Question: Does YUI 3 have a sliding panel construct similar to jquery mobile? I've been searching around and can't find one.
Thanks for any help.
Here's what I mean by a jquery mobile panel:

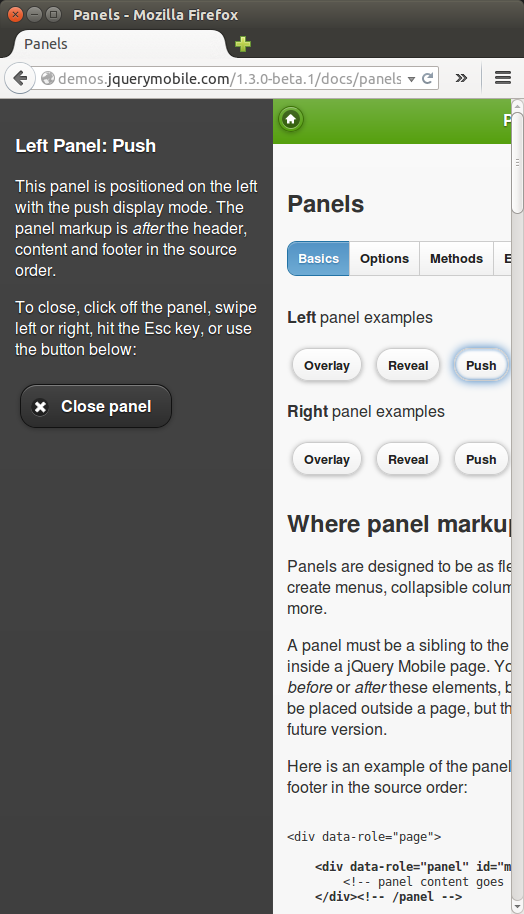
Answer: I just found this handy HTML5 library for YUI 3
<URL>
The page above includes a few handy examples (at the bottom of the page), including some overlays, which seem to be the equivalent of a jquery mobile panel.